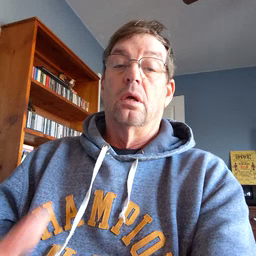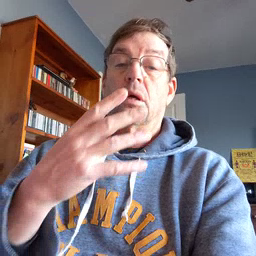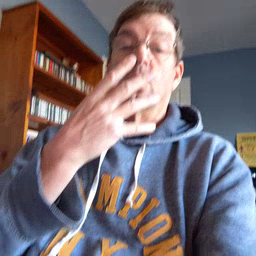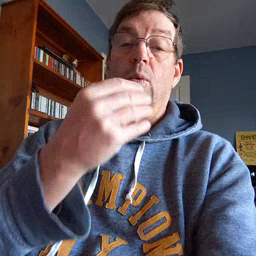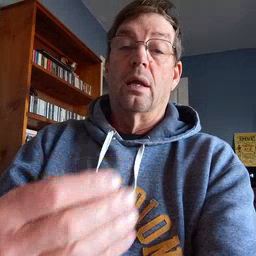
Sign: wet